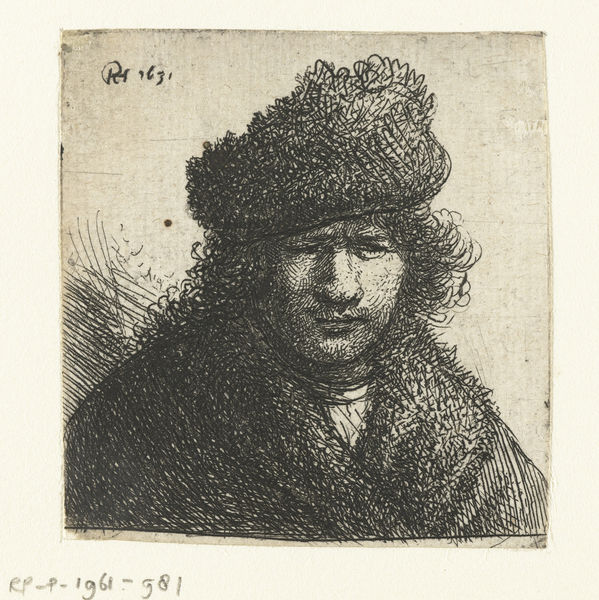
Titel: Zelfportret met bontmuts
Künstler: Rembrandt Harmensz. van Rijn
Standort: Amsterdam
Institution: Rijksmuseum
Schlagwörter: mann, schatten, weiß, frau, hut, nase, schwarz, zeichnung, augen, kragen, pelz, trauer, mantel, locken, weis, nachdenklich, striche, radierung, schraffiert, verzweiflung, pelzkragen, knollig